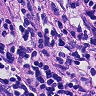
Metastatic tissue present: yes